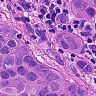
Metastatic tissue present: yes